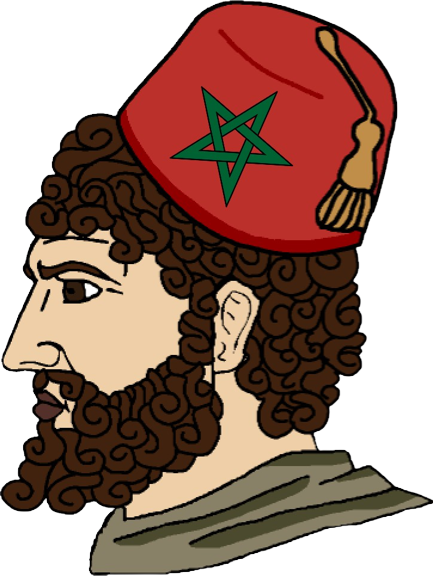
Label: 4_Yes_Chad